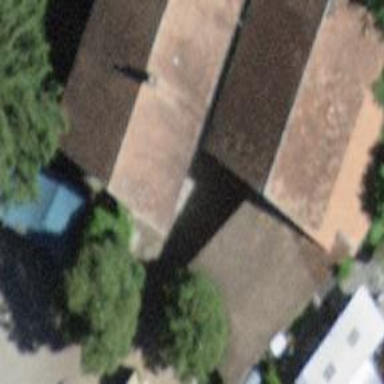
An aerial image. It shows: Barn.